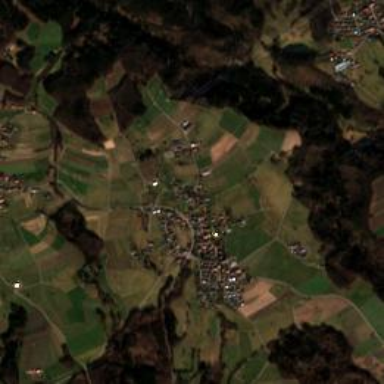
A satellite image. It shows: Village.